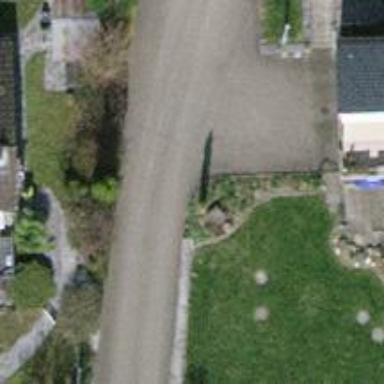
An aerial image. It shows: Alleyway designated as service road.